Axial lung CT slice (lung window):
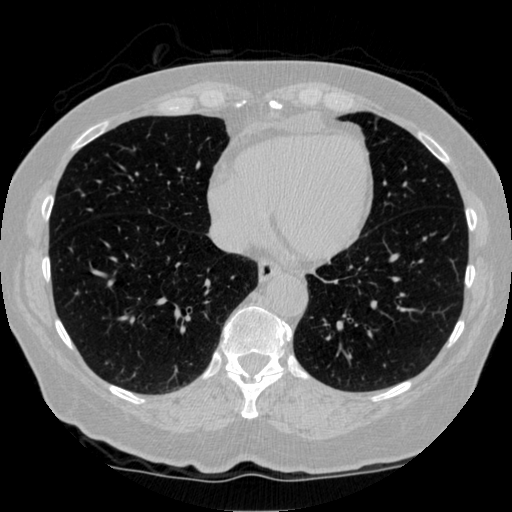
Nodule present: no